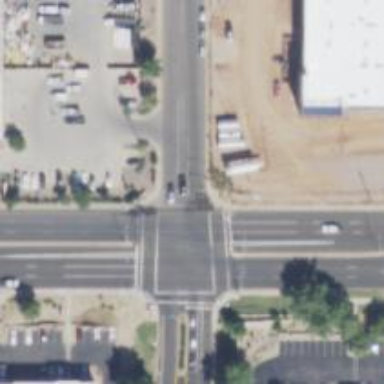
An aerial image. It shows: Solid stop line on the road marking.